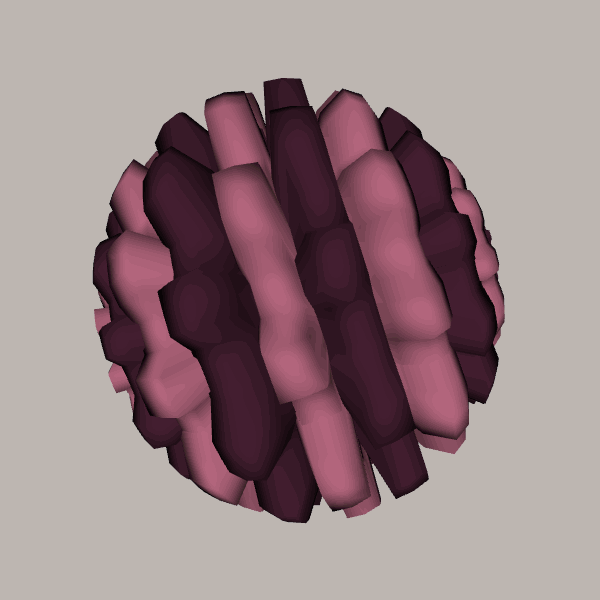
Background: light